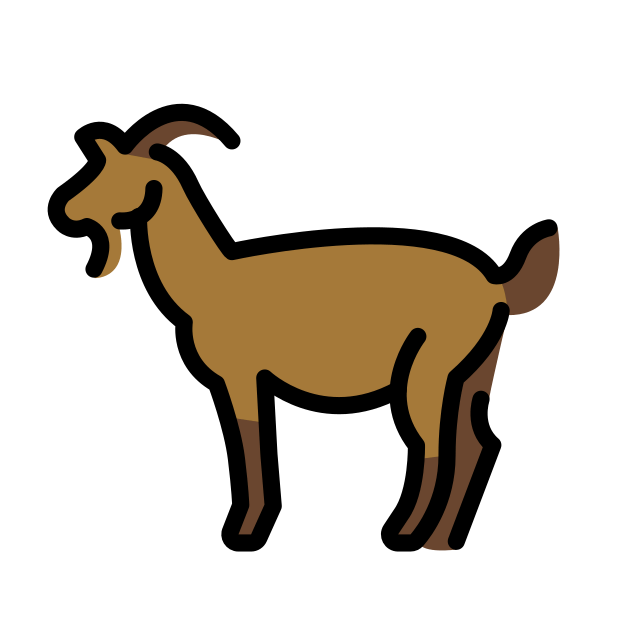
Emoji: 🐐
Name: goat
Unicode: 0x1f410